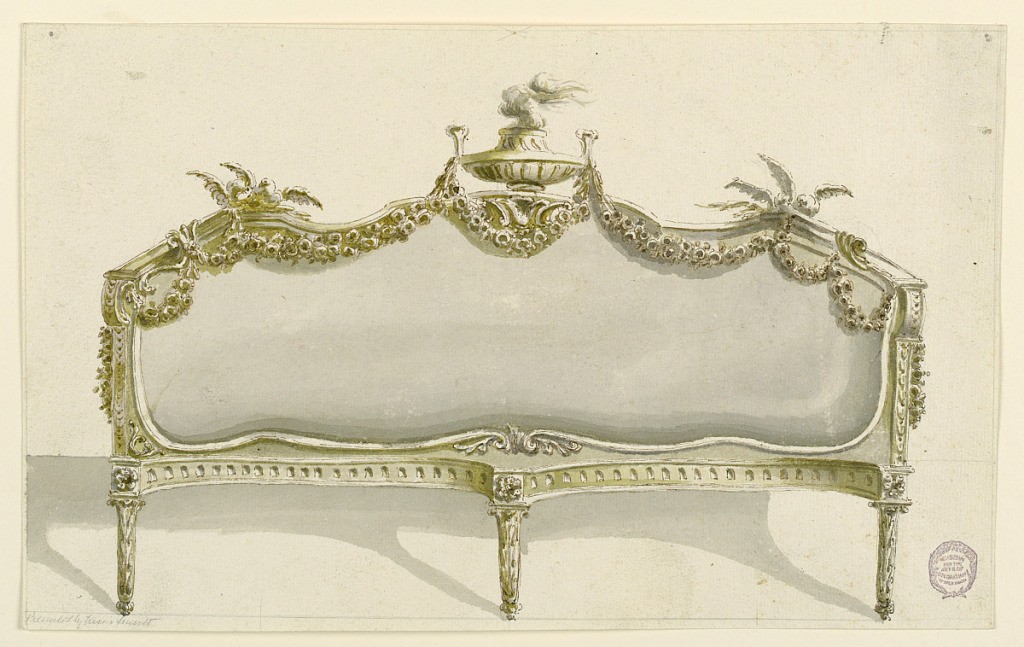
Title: Rear Elevation of a Sofa
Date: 1770–1800
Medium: Black chalk, pen and ink, brush and gray and olive watercolor on paper
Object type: Drawing
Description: Three legs in the shape of calyces are at the front. On top of the upper edge are, laterally, two pairs of doves, in the center a bowl with a fire. From it s handles are from the upper moldings hang festoons of roses. Cast shadow.